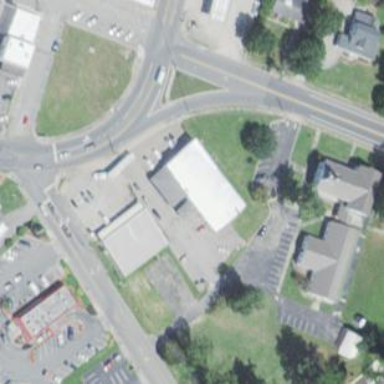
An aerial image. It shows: Post office.